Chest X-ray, PA view. Patient: 30 years old, sex F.
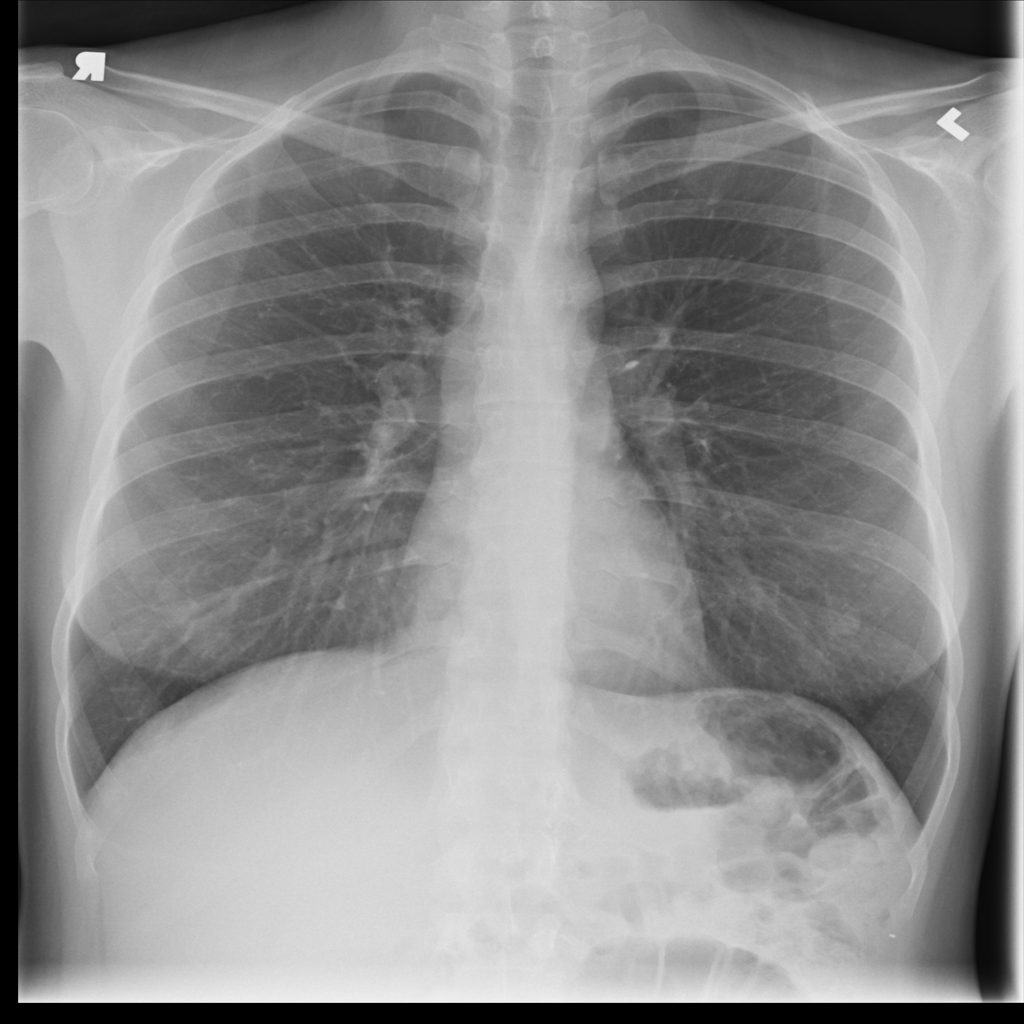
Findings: No Finding